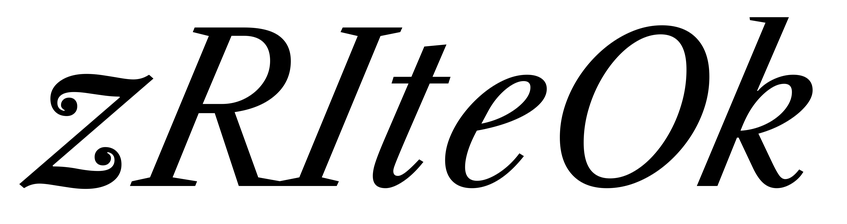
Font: LibreCaslonText-Italic_Italic